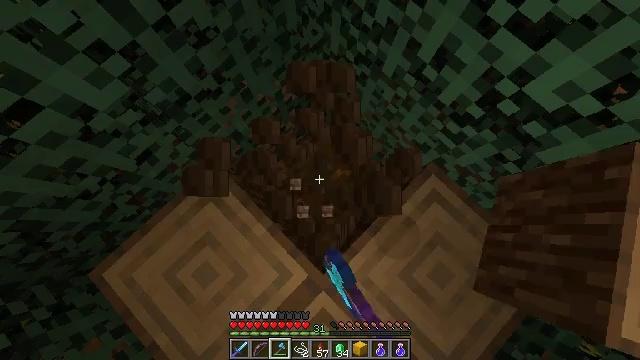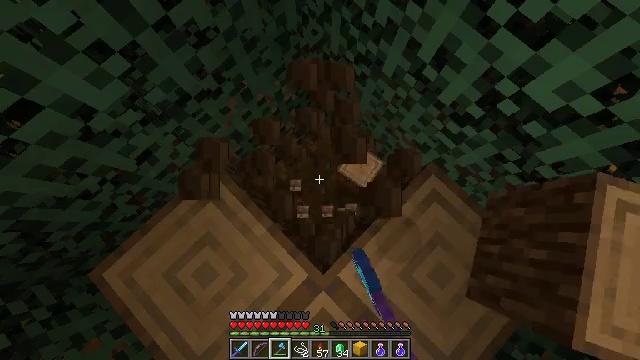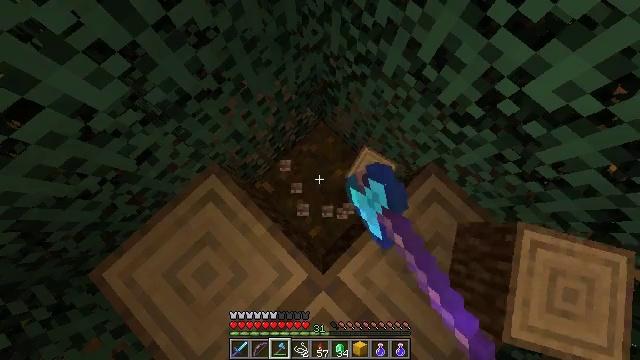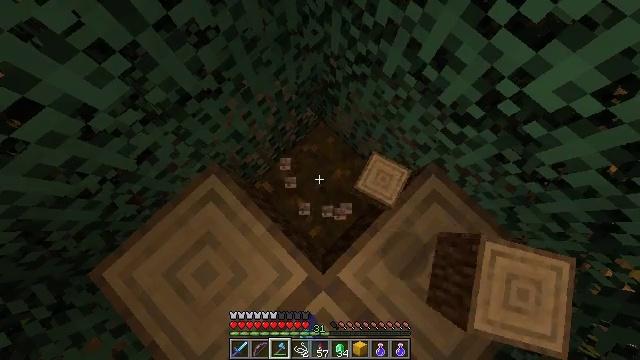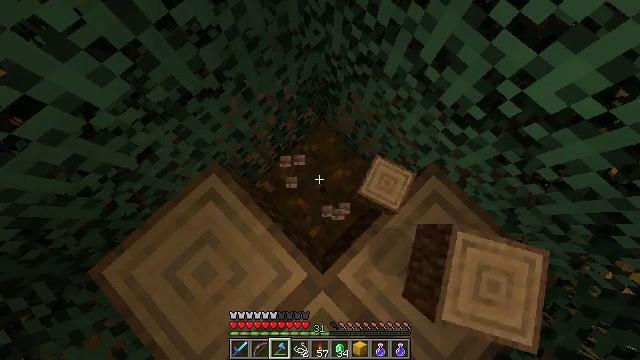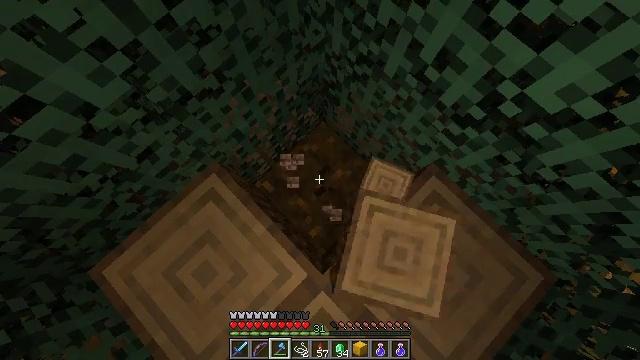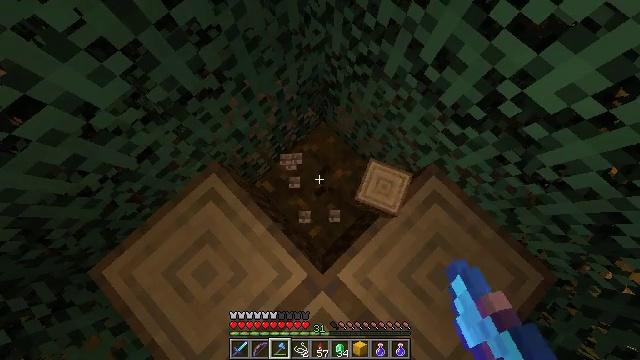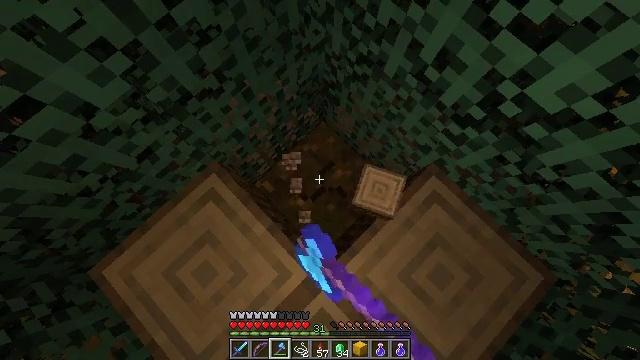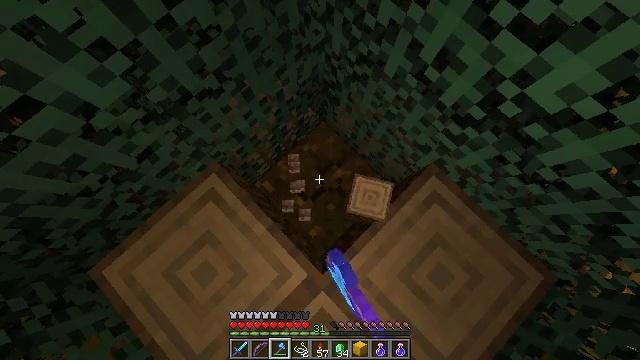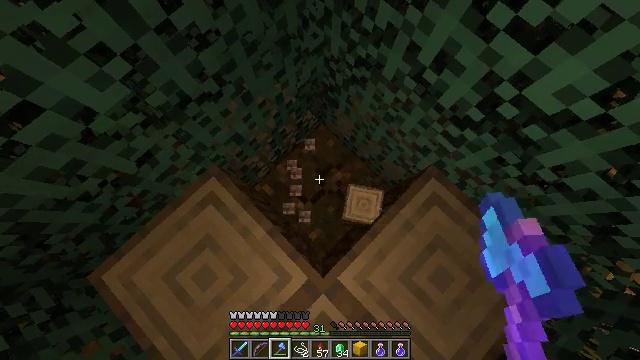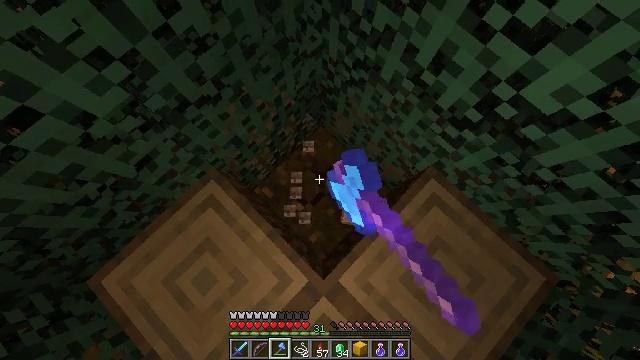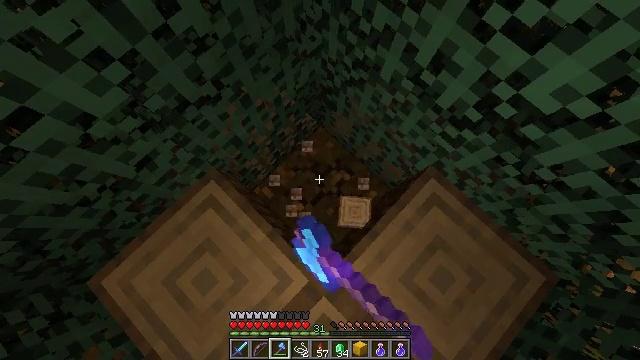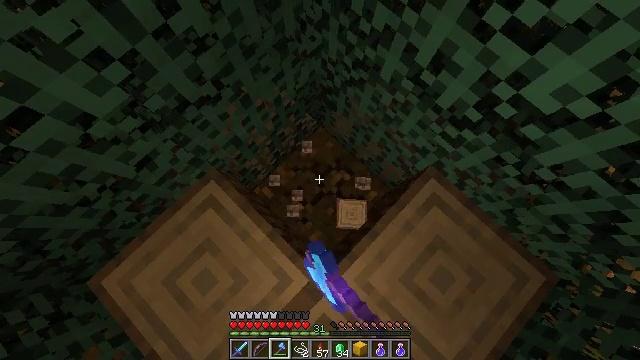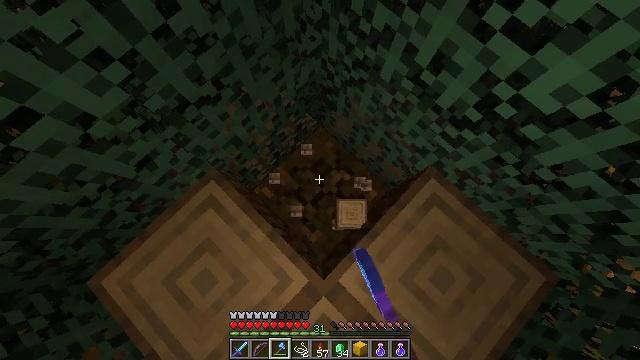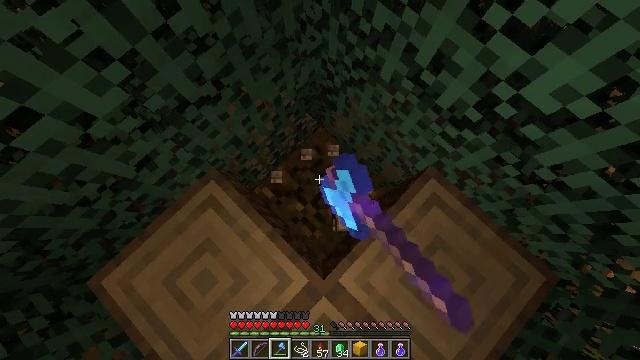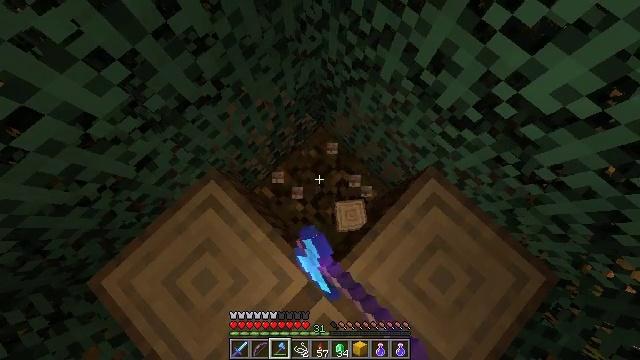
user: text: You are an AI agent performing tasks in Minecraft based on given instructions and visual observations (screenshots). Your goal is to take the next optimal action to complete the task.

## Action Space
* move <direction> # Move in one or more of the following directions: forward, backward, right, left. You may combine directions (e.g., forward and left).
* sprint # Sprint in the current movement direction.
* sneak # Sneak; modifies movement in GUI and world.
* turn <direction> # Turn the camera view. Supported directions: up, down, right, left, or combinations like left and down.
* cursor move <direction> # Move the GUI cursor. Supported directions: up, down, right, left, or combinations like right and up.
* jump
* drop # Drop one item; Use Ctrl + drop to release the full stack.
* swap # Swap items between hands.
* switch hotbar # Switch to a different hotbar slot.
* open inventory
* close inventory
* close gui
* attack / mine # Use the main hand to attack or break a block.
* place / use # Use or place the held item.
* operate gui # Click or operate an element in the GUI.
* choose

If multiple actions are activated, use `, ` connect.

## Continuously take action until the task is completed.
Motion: motion action
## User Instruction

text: Dig into the ground to collect podzol.
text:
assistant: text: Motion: attack / mine
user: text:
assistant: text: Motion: attack / mine
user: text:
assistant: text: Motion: attack / mine
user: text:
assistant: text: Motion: attack / mine
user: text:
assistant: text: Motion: attack / mine
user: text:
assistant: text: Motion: attack / mine
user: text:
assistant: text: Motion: attack / mine
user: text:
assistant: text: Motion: attack / mine
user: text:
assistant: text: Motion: attack / mine
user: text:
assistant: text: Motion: attack / mine
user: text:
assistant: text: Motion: attack / mine
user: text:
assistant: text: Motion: attack / mine
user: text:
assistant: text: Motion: attack / mine
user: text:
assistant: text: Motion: attack / mine
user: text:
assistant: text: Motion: attack / mine
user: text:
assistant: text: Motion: attack / mine
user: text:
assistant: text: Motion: attack / mine
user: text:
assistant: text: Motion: attack / mine
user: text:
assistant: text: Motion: attack / mine
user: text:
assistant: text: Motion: turn left and down, attack / mine
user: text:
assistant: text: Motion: turn left and down, attack / mine
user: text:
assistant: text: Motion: attack / mine